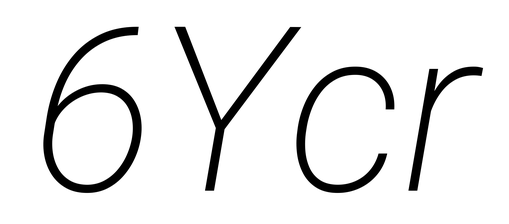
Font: Roboto-Italic_ExtraLight_Italic